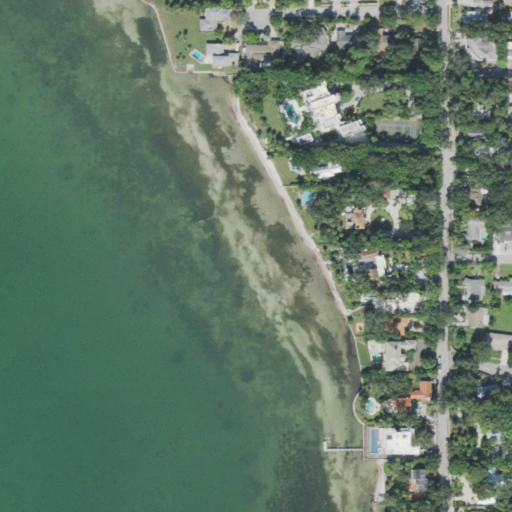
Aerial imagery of beach in Florida named Indian Beach containing open water, low intensity development, open development, medium intensity development, woody wetlands, herbaceous wetlands, and evergreen forest